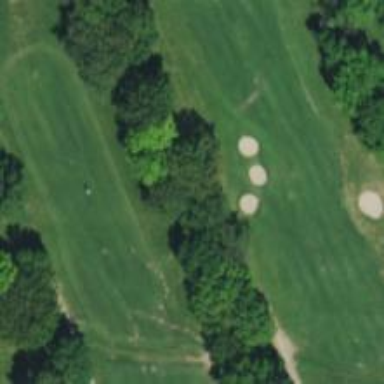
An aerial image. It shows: Well-maintained grassy area designated as golf fairway for the sport of golf. The grass is neatly mown.